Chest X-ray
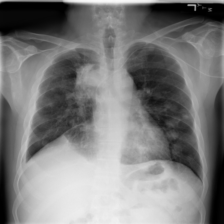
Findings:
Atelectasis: negative
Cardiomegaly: negative
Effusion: negative
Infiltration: negative
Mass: positive
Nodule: positive
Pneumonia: negative
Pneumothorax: negative
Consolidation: negative
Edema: negative
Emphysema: negative
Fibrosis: negative
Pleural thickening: positive
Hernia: negative